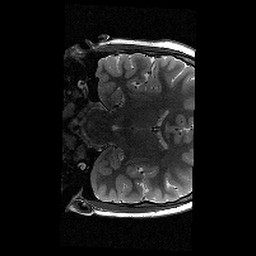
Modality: T2w
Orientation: coronal
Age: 10
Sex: female
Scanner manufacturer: siemens
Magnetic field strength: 3 T
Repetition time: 9.23 s
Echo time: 0.067 s